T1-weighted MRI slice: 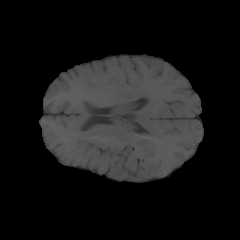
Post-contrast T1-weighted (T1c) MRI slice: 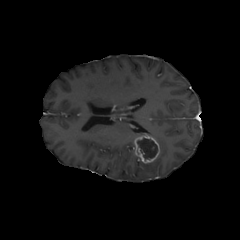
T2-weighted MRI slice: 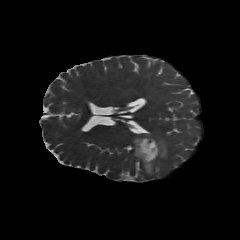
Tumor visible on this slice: yes